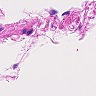
Metastatic tissue present: no